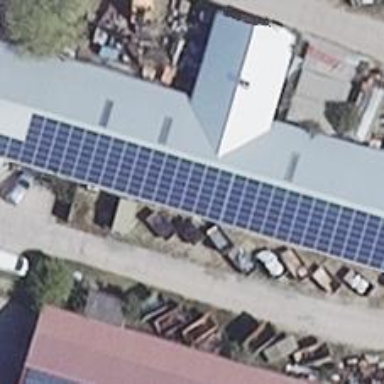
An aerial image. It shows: Solar photovoltaic panel generator producing electricity as small installation.